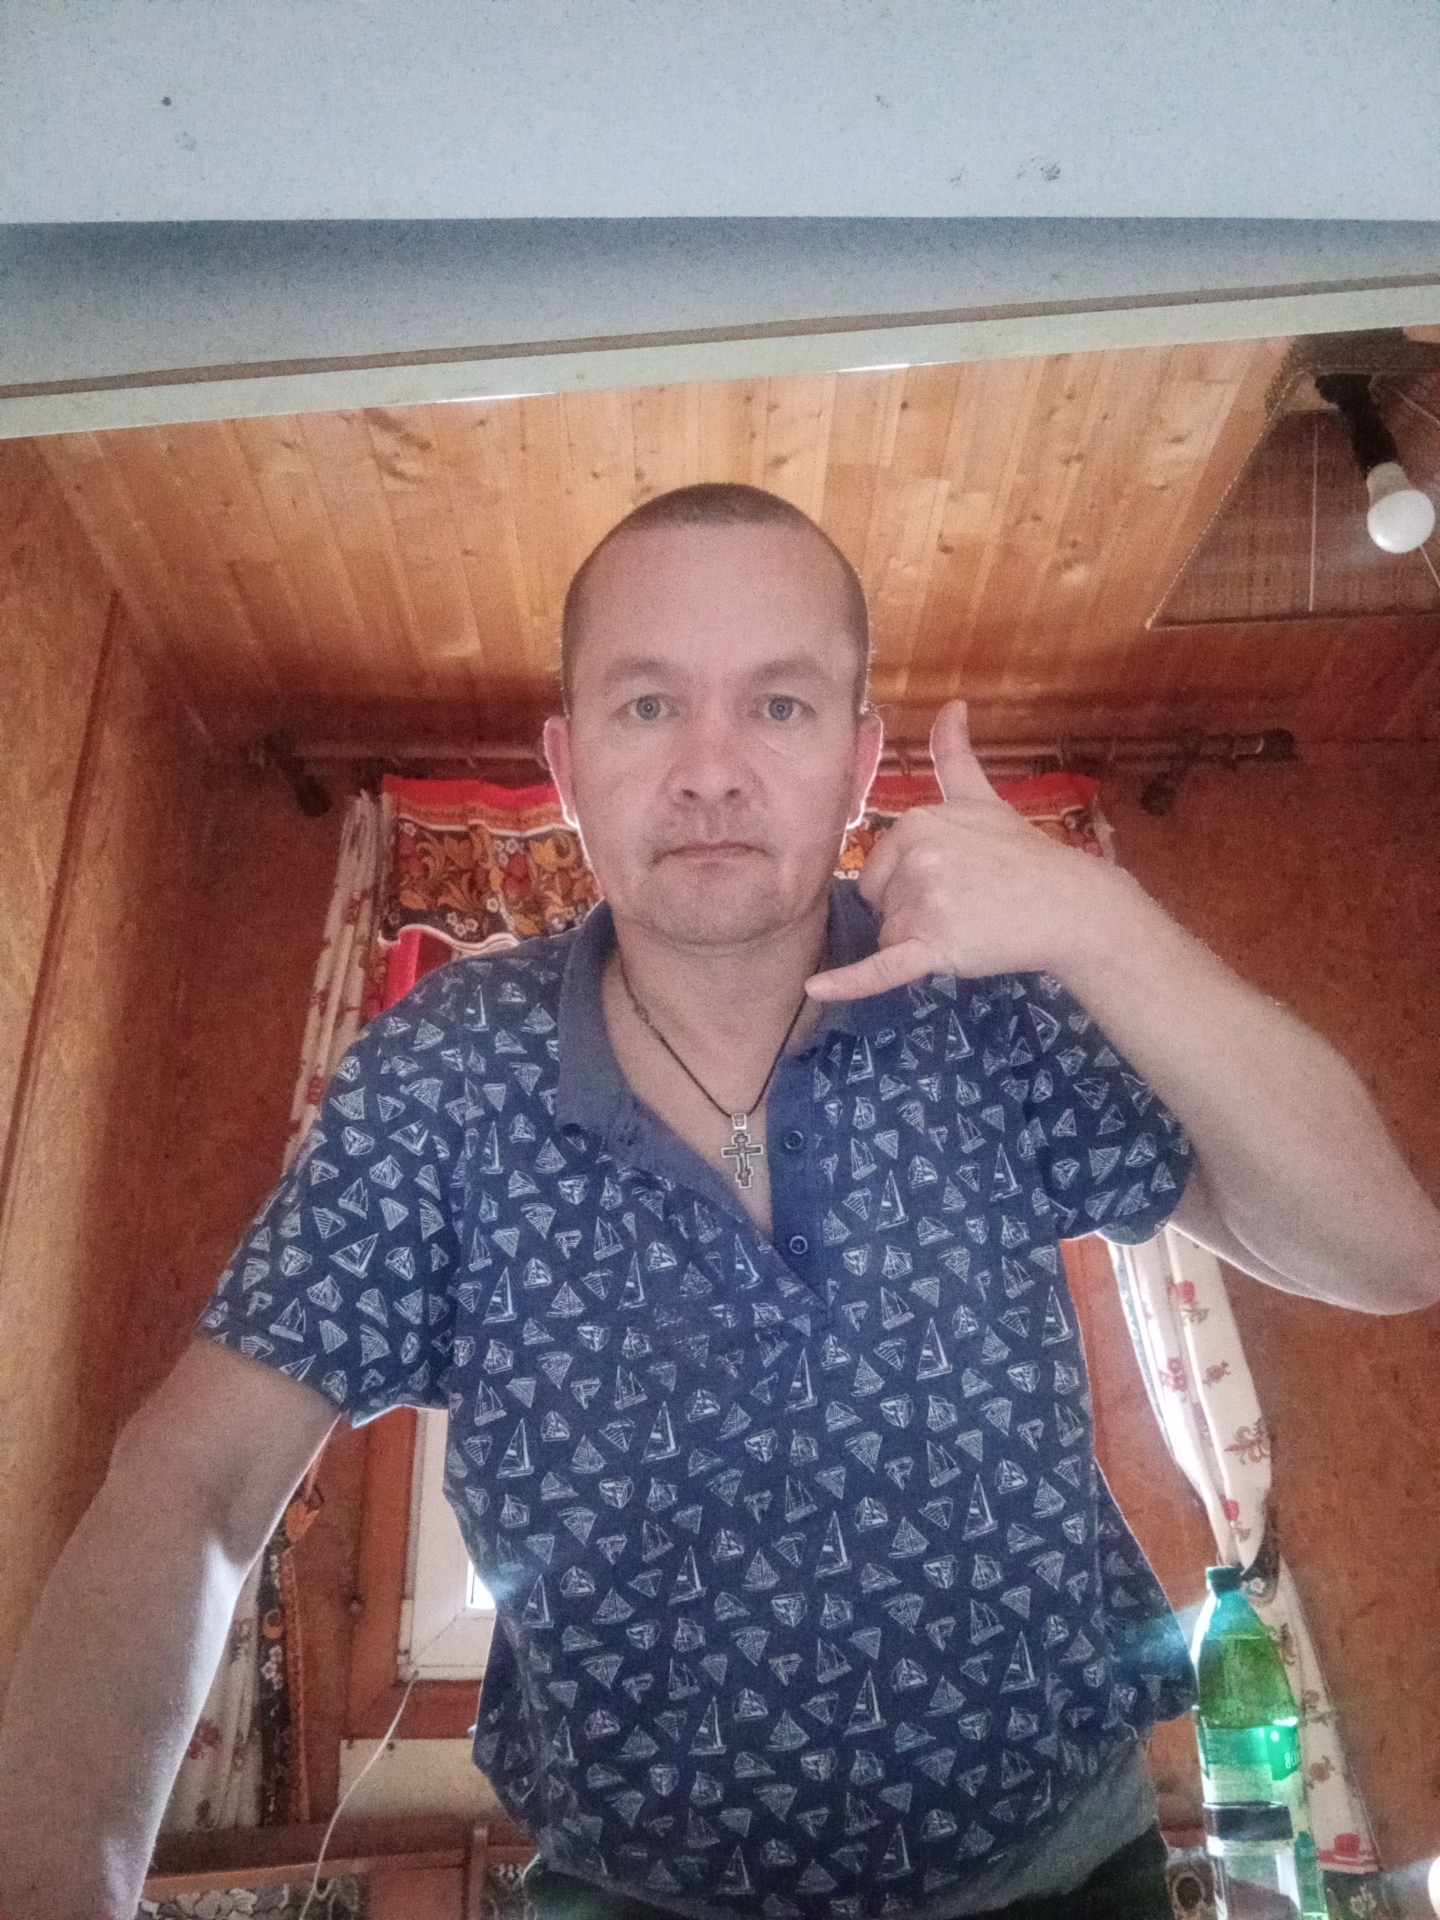
Label: noise